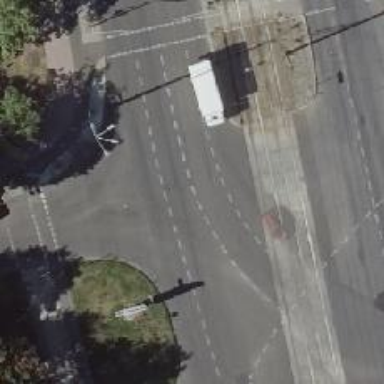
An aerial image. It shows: Secondary road with asphalt surface. It is dual carriageway.